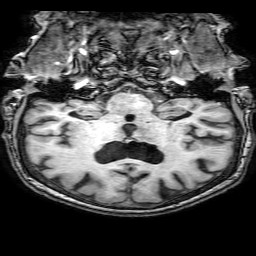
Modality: T1w
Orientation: sagittal
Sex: female
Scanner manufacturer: philips
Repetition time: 0.008209 s
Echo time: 0.00379 s